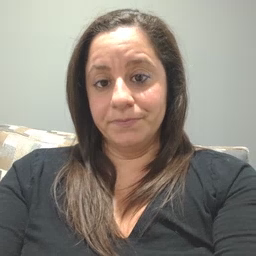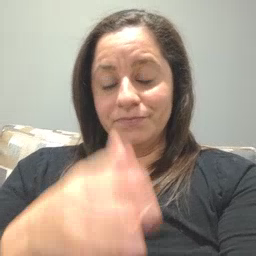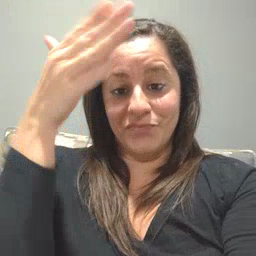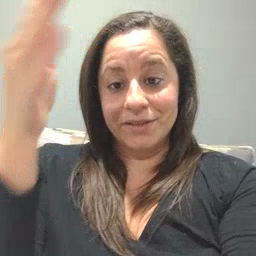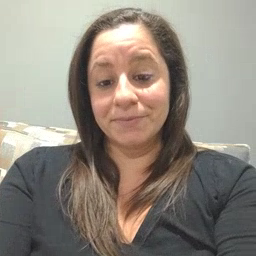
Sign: flag